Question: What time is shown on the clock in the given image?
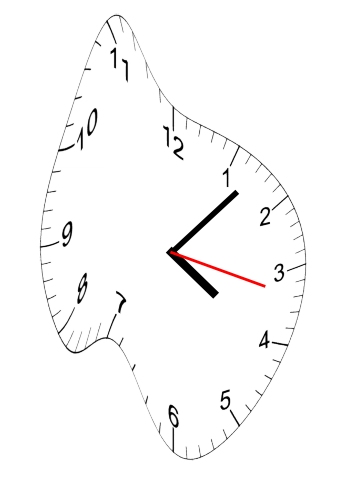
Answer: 04:07:17